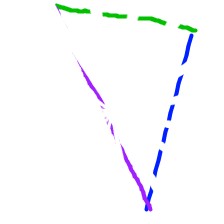
Shape: triangle